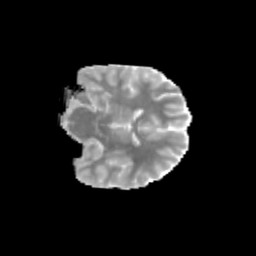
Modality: MD
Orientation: coronal
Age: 12
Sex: male
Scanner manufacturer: siemens
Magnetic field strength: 3 T
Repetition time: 3.8 s
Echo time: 0.07 s